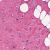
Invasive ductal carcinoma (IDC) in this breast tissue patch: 0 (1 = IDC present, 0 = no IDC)